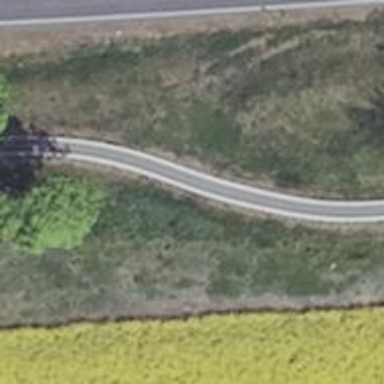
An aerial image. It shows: Asphalt path.